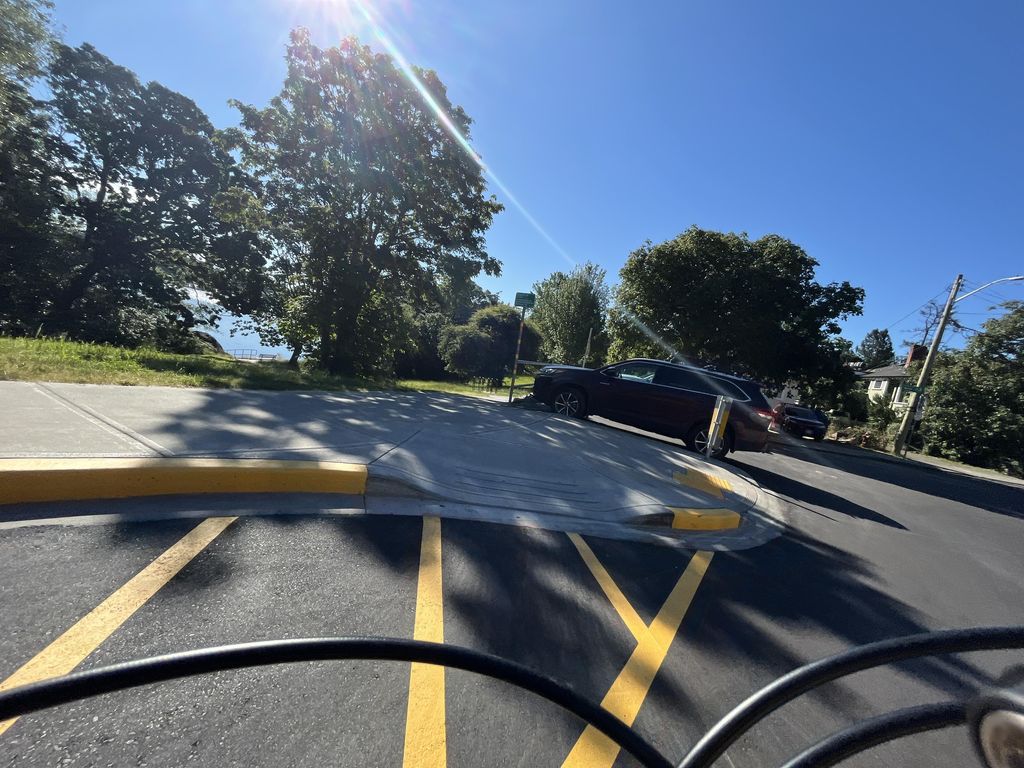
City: victoria